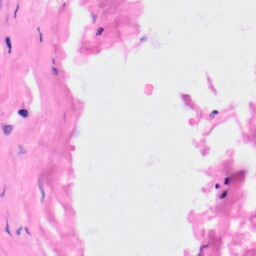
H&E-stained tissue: Kidney